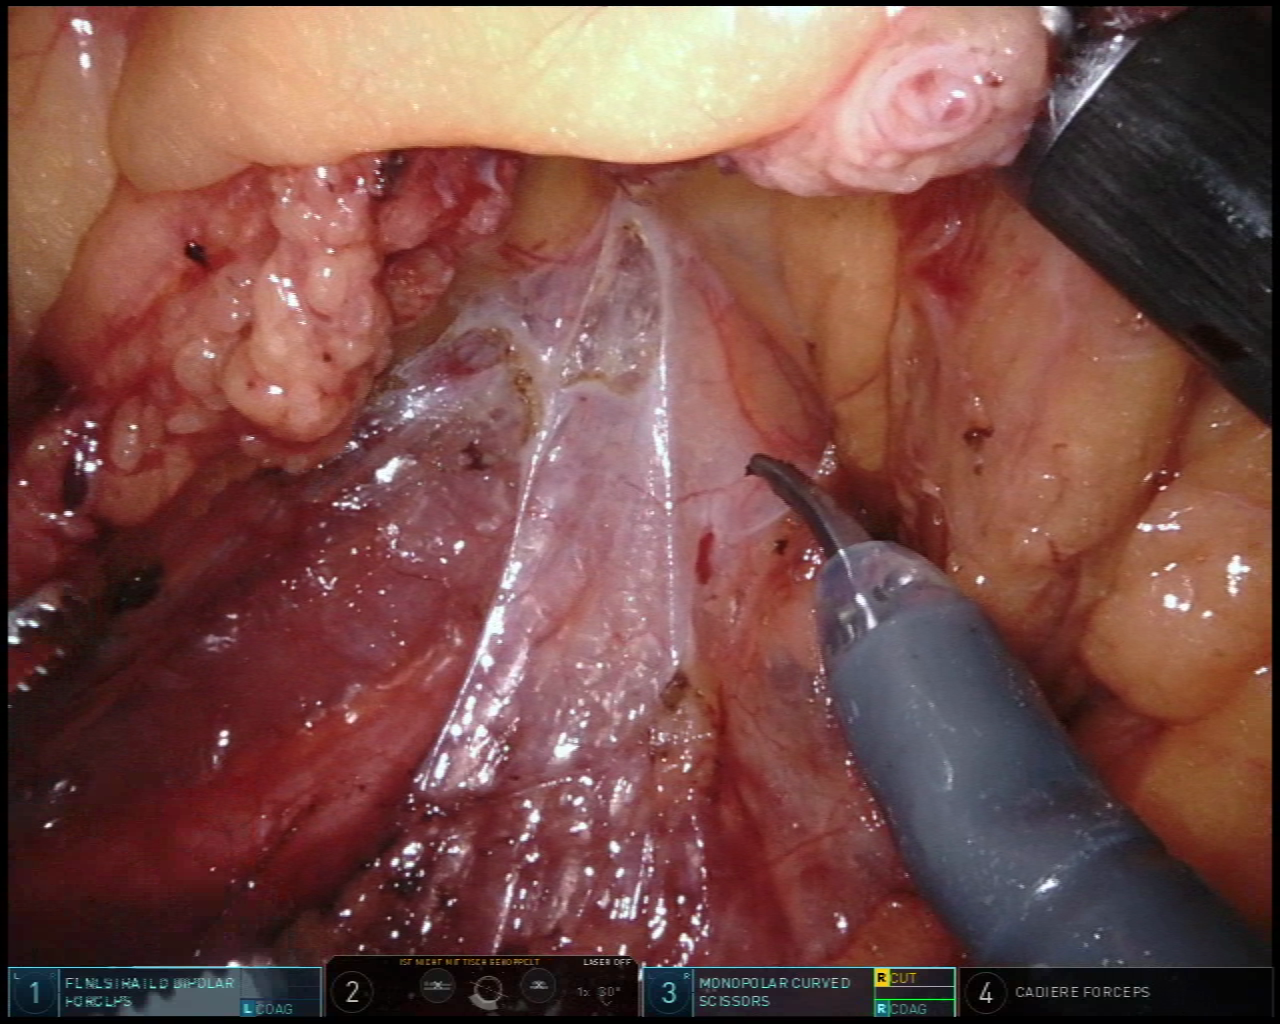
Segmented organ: ureter
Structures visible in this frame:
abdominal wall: no
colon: no
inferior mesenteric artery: no
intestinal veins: no
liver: no
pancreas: no
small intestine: no
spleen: no
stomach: no
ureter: yes
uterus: no
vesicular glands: no